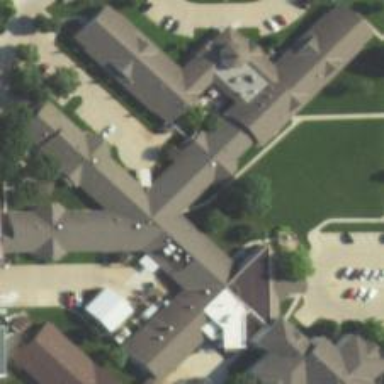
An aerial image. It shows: Nursing home building.